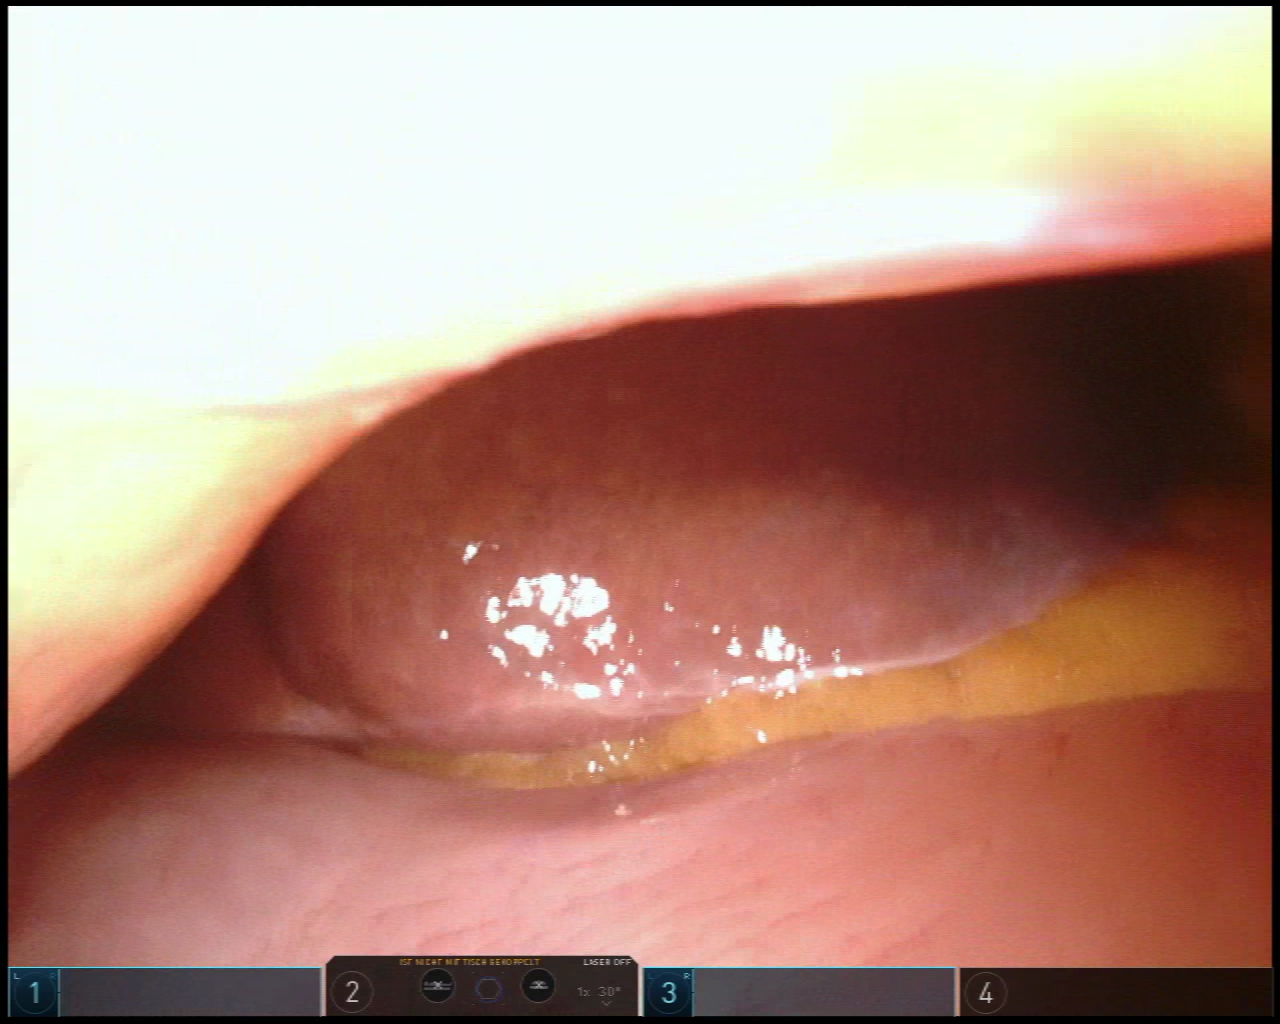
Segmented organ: liver
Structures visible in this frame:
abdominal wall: no
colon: no
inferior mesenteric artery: no
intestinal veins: no
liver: yes
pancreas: no
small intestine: no
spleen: no
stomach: yes
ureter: no
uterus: no
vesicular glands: no